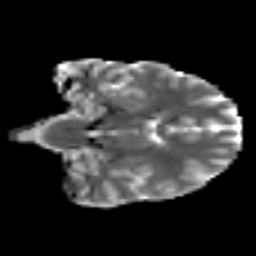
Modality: MD
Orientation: coronal
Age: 25
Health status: ill
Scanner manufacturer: philips
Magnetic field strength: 3 T
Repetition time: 9 s
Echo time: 0.127 s